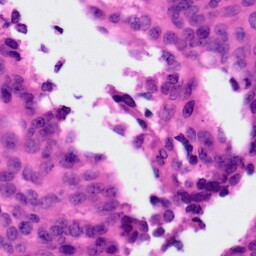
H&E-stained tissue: Ovarian